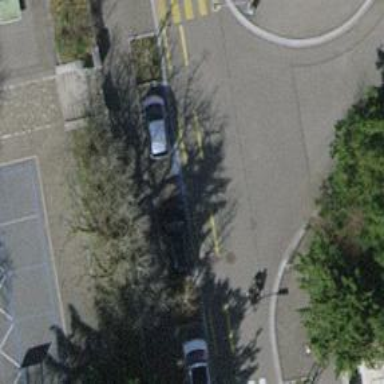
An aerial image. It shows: Traffic calming table.